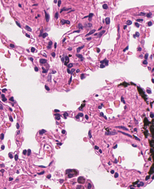
Tumor epithelial tissue: no
Tumor-associated stroma tissue: no
Normal tissue: yes